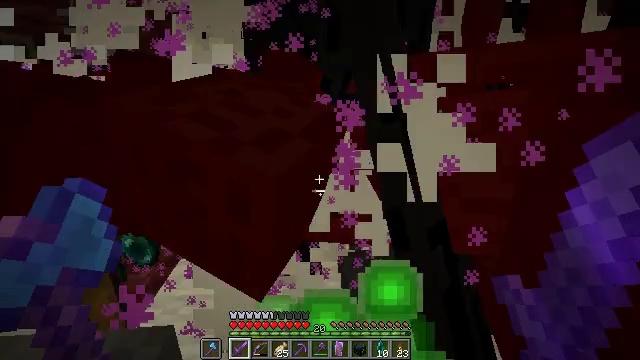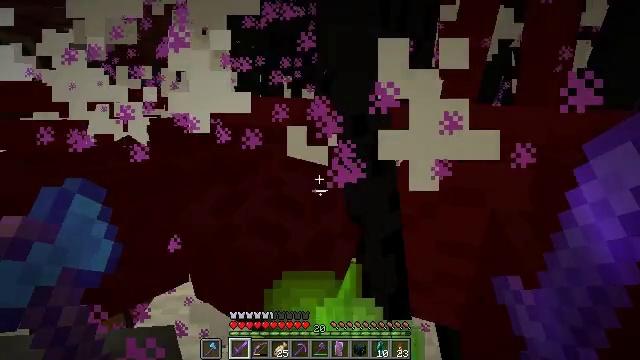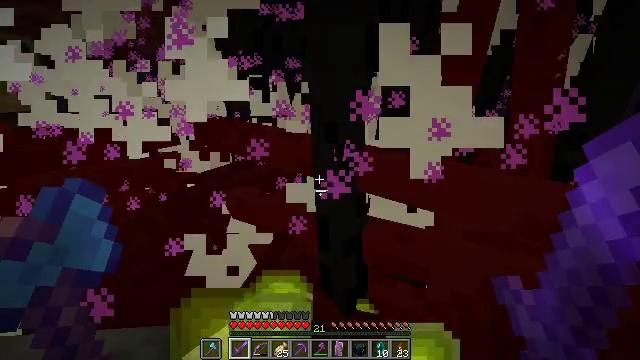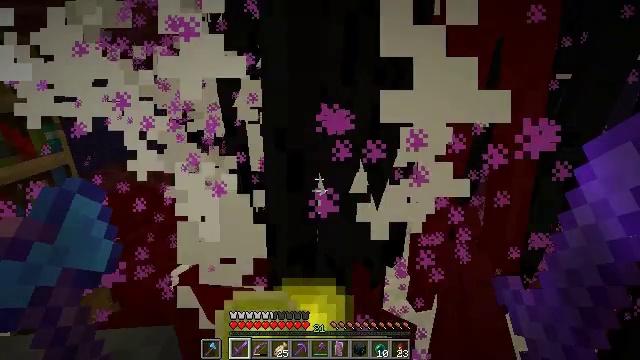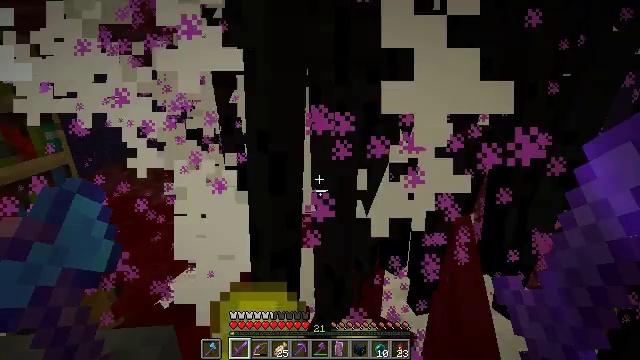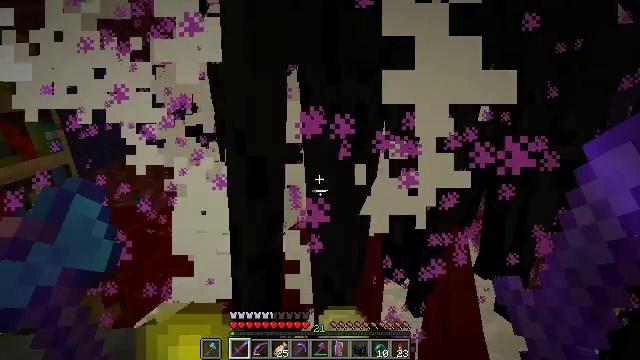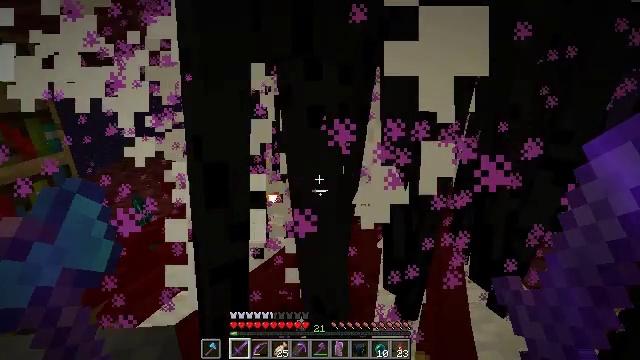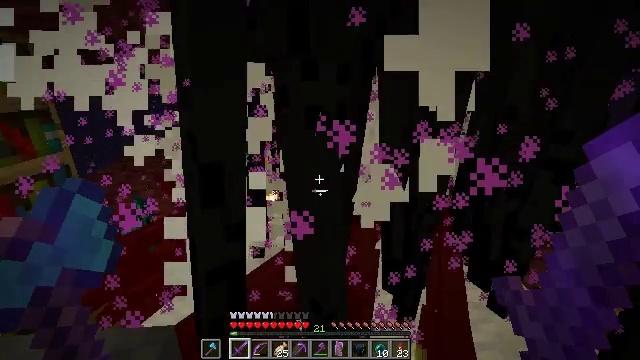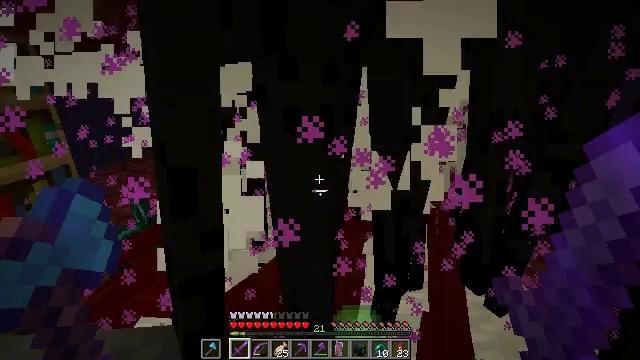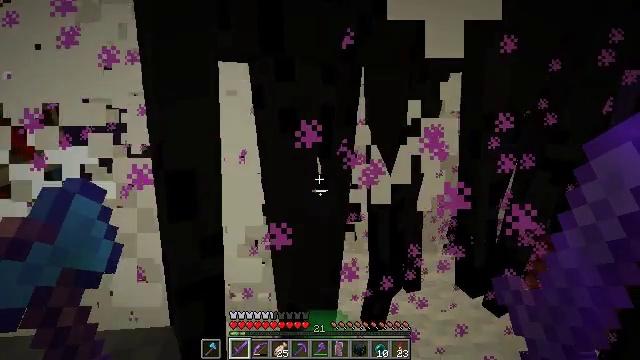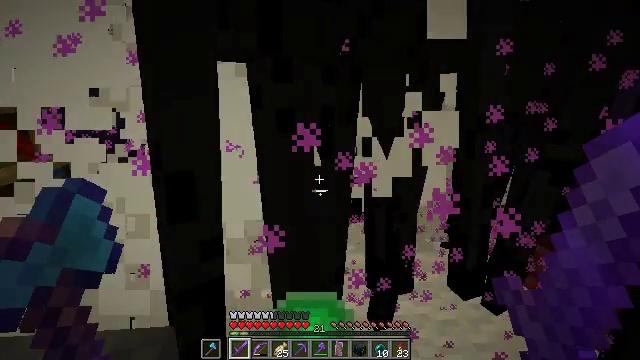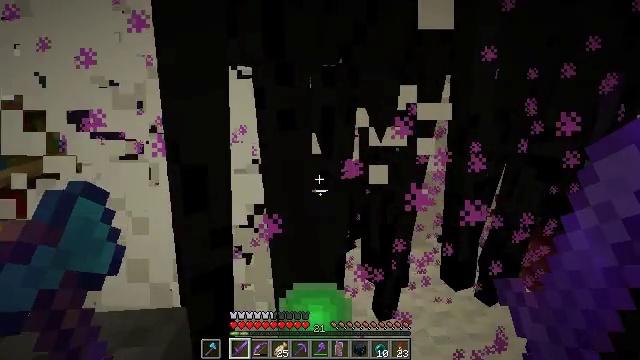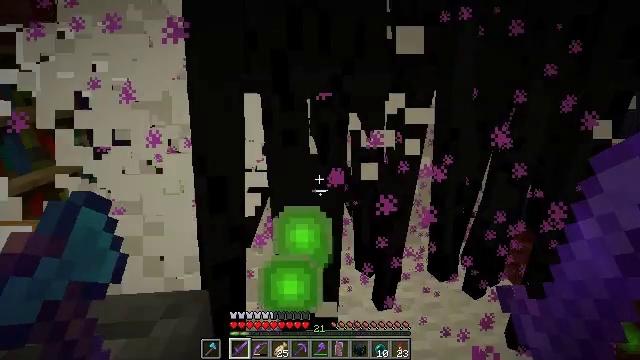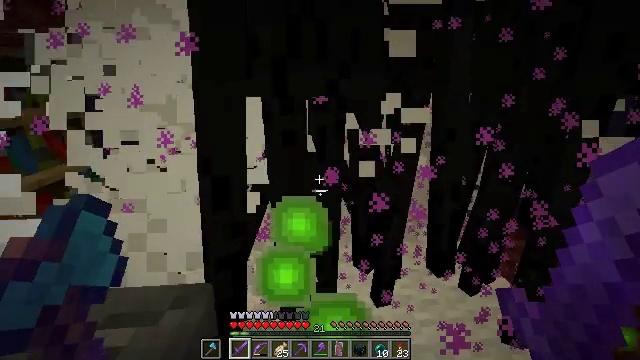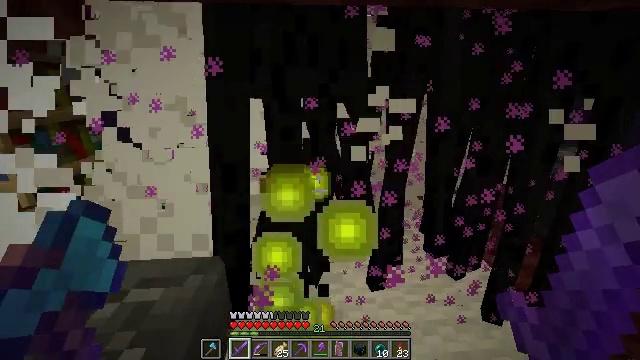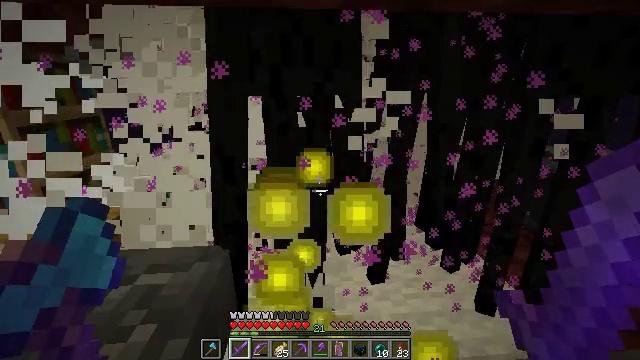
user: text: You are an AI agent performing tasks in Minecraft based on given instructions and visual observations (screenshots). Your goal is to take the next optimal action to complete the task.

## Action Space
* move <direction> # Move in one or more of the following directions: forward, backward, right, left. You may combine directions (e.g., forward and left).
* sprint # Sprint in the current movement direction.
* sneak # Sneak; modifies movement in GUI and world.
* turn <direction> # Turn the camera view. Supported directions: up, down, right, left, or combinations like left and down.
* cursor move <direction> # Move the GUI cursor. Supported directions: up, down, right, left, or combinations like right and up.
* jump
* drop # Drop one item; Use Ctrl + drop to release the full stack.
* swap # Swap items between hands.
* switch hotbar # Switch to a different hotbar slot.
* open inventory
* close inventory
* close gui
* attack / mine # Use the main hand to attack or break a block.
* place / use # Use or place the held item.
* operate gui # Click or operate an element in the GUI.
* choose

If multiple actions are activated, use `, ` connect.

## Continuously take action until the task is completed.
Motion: motion action
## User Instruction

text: Combat the enderman.
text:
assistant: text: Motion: no_op
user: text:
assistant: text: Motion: no_op
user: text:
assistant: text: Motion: no_op
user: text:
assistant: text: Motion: no_op
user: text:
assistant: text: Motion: no_op
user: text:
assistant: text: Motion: no_op
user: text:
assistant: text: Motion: no_op
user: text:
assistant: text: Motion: no_op
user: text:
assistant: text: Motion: no_op
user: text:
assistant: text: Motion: no_op
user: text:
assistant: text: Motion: move back
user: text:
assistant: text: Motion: move back
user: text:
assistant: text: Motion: move back
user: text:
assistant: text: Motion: no_op
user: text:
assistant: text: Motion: no_op
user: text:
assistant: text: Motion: no_op
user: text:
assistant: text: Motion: no_op
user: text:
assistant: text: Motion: no_op
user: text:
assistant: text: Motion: no_op
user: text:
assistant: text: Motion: no_op
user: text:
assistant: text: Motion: no_op
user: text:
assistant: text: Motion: no_op
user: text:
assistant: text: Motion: no_op
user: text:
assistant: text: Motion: no_op
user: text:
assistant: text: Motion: no_op
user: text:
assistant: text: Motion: no_op
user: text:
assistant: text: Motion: no_op
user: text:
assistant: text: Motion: no_op
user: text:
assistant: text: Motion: no_op
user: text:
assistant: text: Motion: no_op